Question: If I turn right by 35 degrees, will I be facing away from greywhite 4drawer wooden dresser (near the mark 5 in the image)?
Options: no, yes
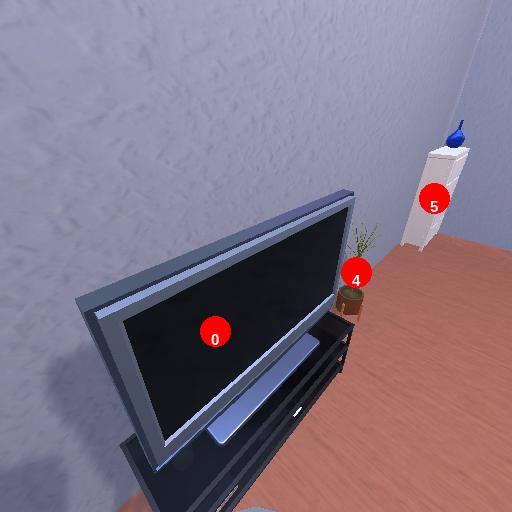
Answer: no